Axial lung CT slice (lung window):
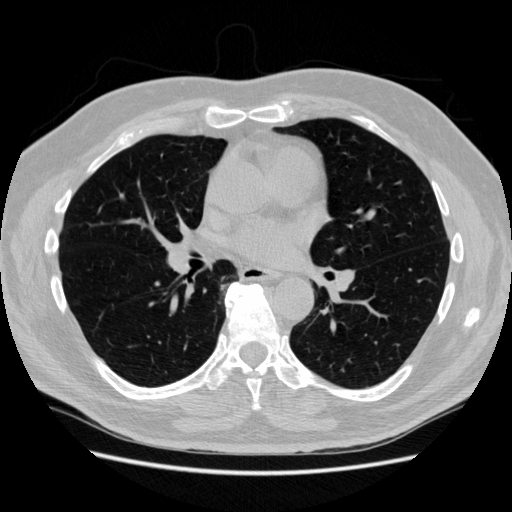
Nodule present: no